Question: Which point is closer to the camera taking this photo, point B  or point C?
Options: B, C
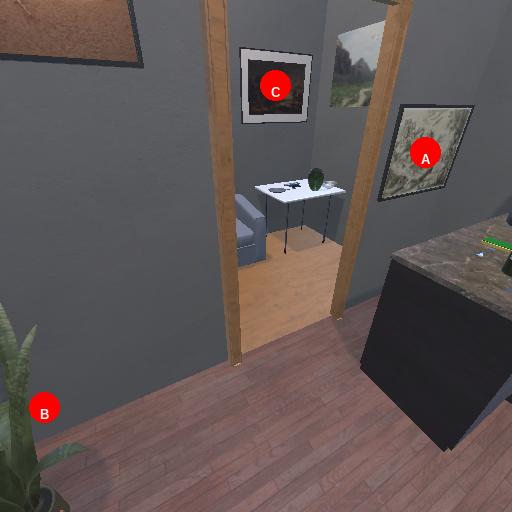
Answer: B